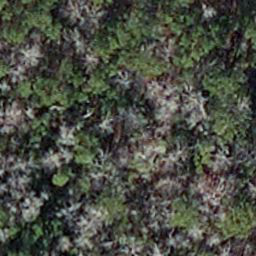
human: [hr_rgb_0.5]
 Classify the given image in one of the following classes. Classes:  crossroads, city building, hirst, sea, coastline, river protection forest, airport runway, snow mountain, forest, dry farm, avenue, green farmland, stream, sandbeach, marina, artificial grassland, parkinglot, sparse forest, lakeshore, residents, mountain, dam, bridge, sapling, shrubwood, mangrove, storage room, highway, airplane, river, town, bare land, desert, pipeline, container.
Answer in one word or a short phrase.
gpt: sapling